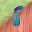
Label: 5